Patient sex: F
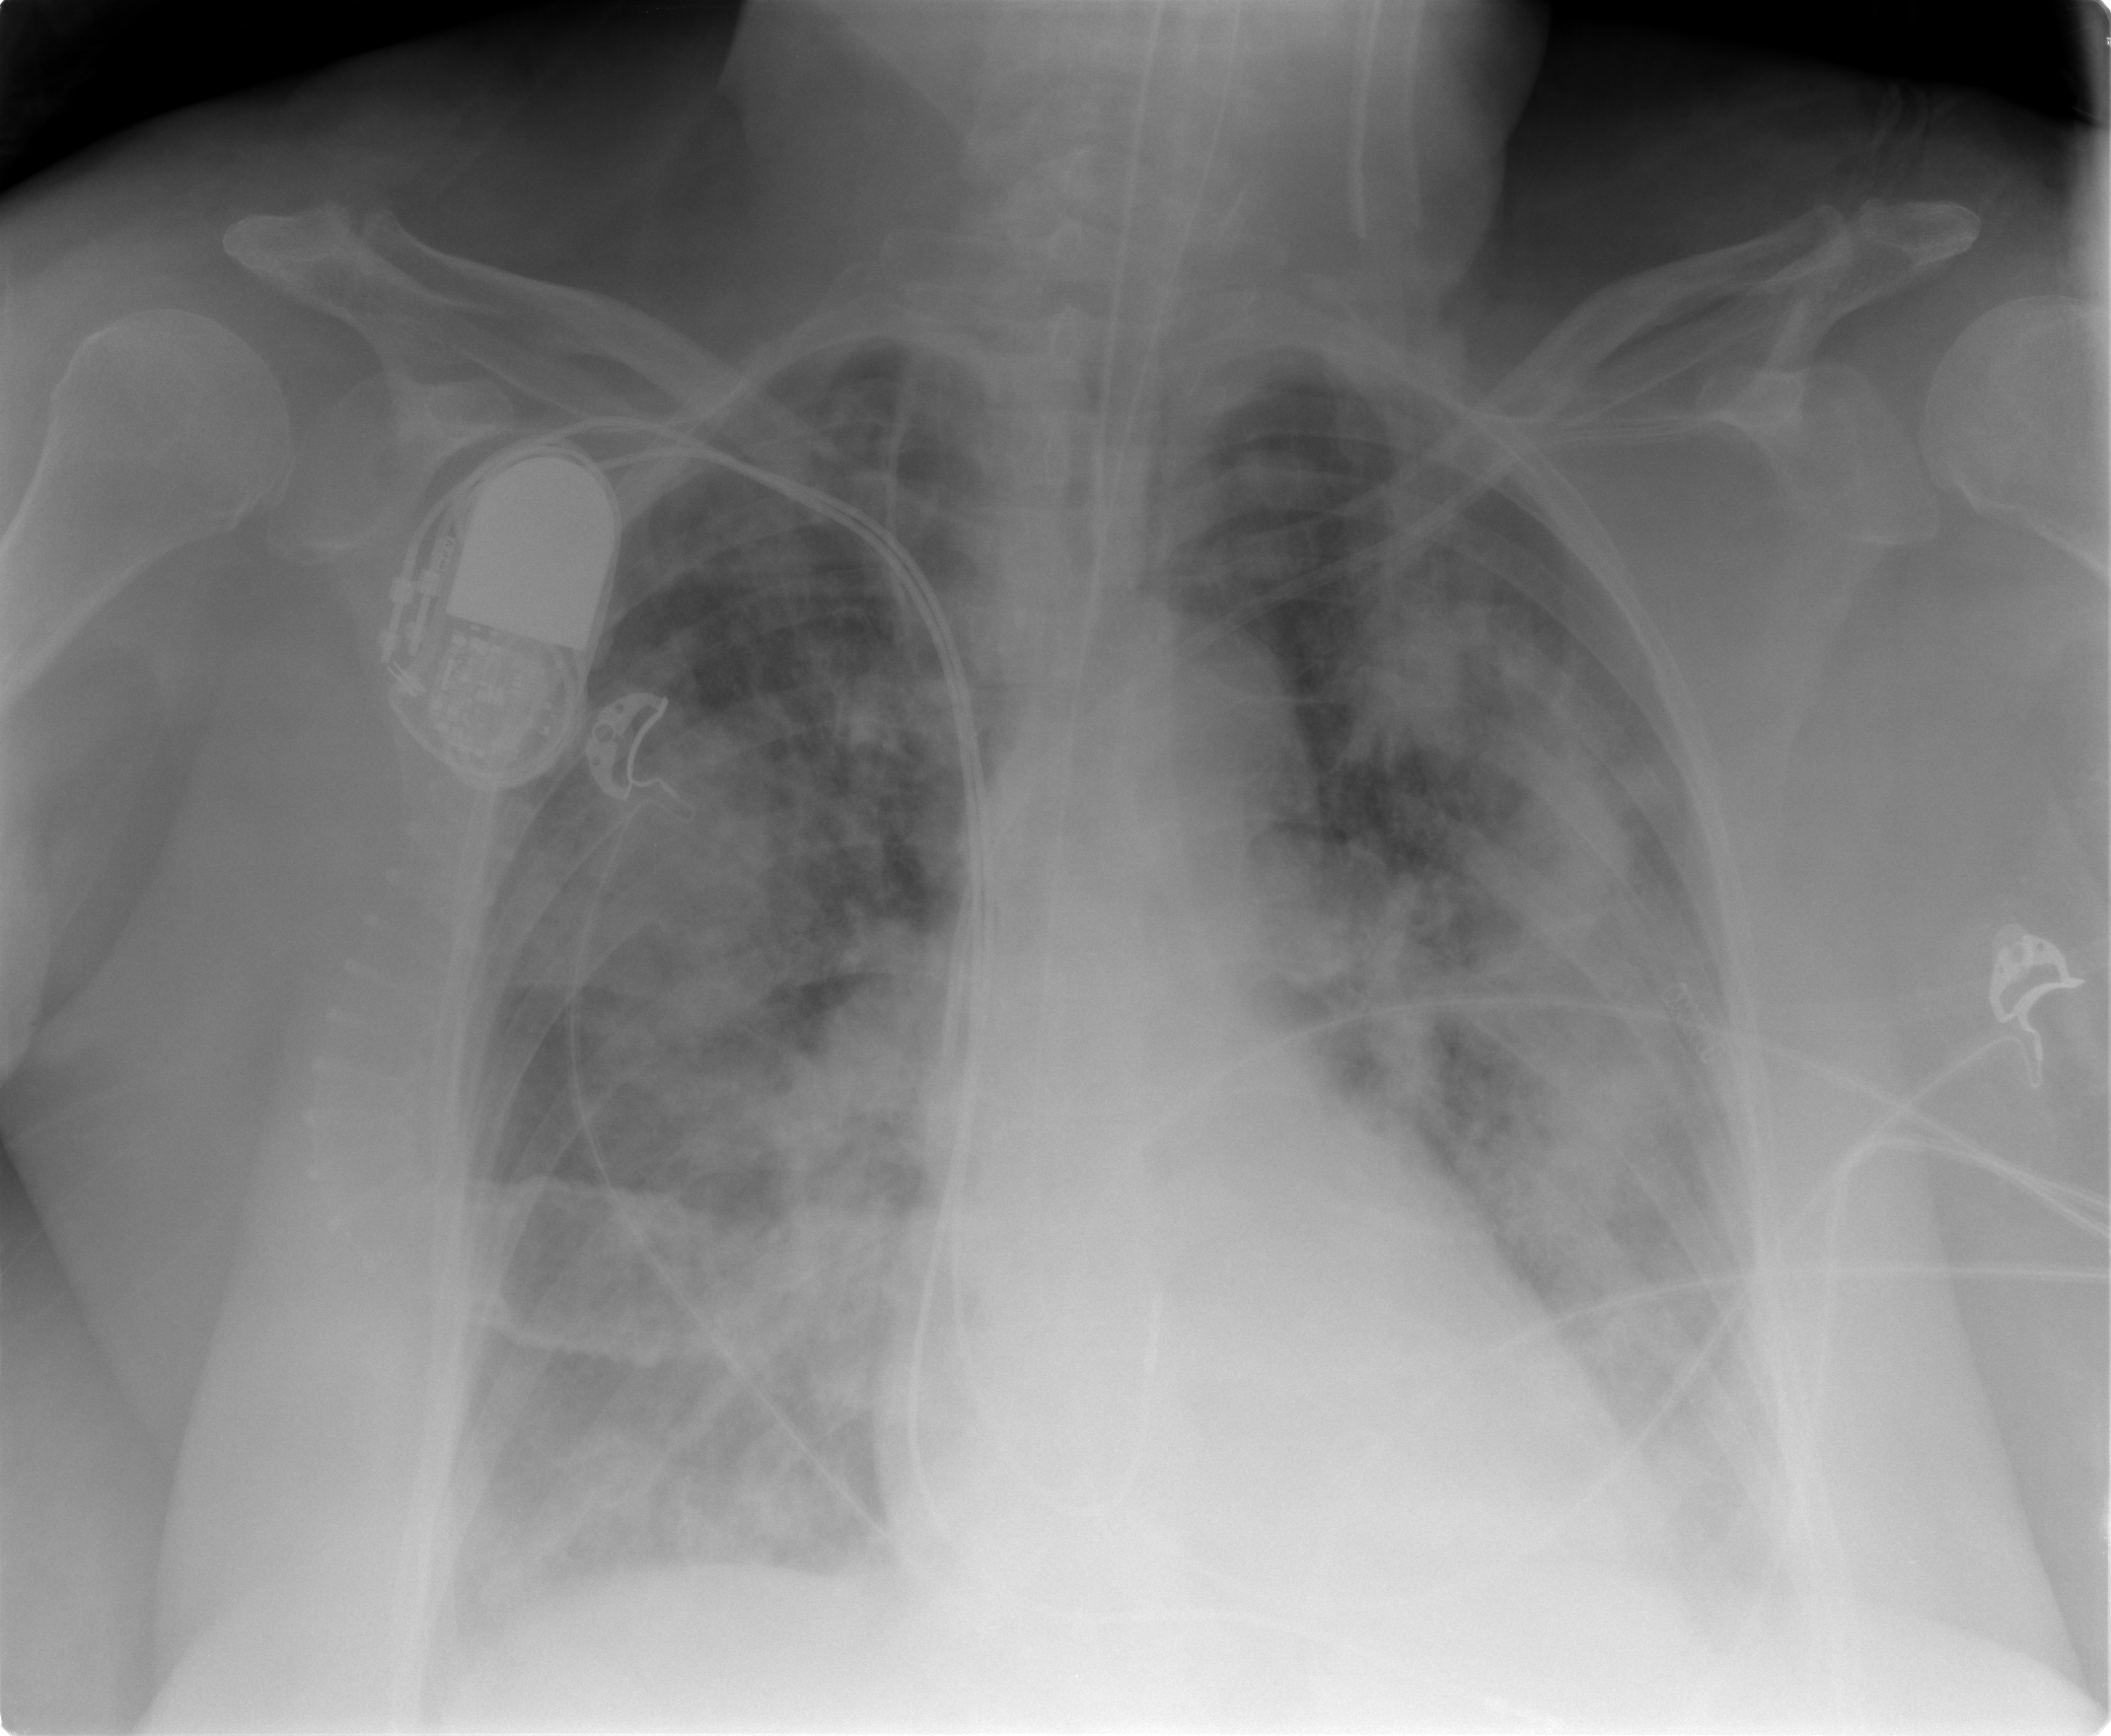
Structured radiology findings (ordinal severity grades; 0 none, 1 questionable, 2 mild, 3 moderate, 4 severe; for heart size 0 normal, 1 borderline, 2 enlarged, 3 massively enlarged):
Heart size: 0
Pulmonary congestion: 2
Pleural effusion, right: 2
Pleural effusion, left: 2
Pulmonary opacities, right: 3
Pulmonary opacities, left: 3
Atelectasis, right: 3
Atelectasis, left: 2